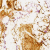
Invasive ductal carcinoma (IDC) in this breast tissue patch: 0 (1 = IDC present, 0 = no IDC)